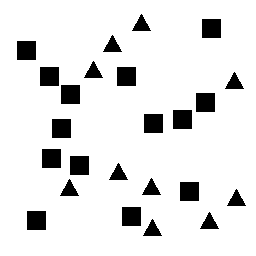
Squares: 14
Triangles: 10
Stars: 0
Total shapes: 24